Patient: sex M, age 29
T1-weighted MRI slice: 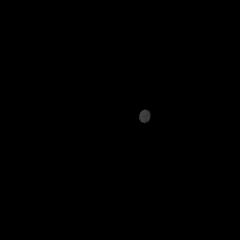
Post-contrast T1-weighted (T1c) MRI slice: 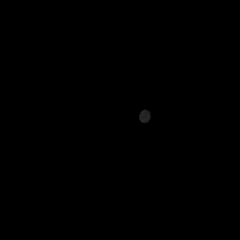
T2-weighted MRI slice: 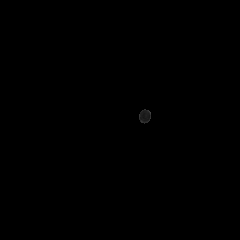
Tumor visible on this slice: no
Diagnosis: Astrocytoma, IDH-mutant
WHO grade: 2